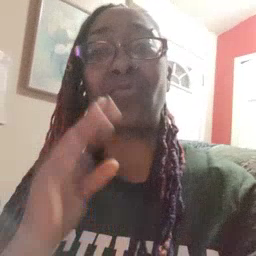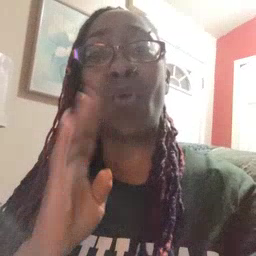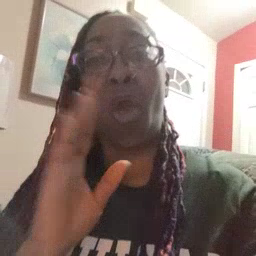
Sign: talk